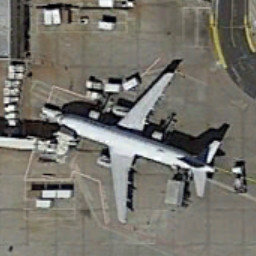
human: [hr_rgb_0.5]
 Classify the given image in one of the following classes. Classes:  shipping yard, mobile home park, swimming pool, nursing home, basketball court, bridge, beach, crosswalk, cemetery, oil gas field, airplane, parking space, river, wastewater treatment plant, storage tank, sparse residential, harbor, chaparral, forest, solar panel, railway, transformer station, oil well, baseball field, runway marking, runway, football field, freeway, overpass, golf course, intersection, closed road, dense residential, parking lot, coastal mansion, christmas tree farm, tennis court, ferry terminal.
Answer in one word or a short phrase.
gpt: airplane